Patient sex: M
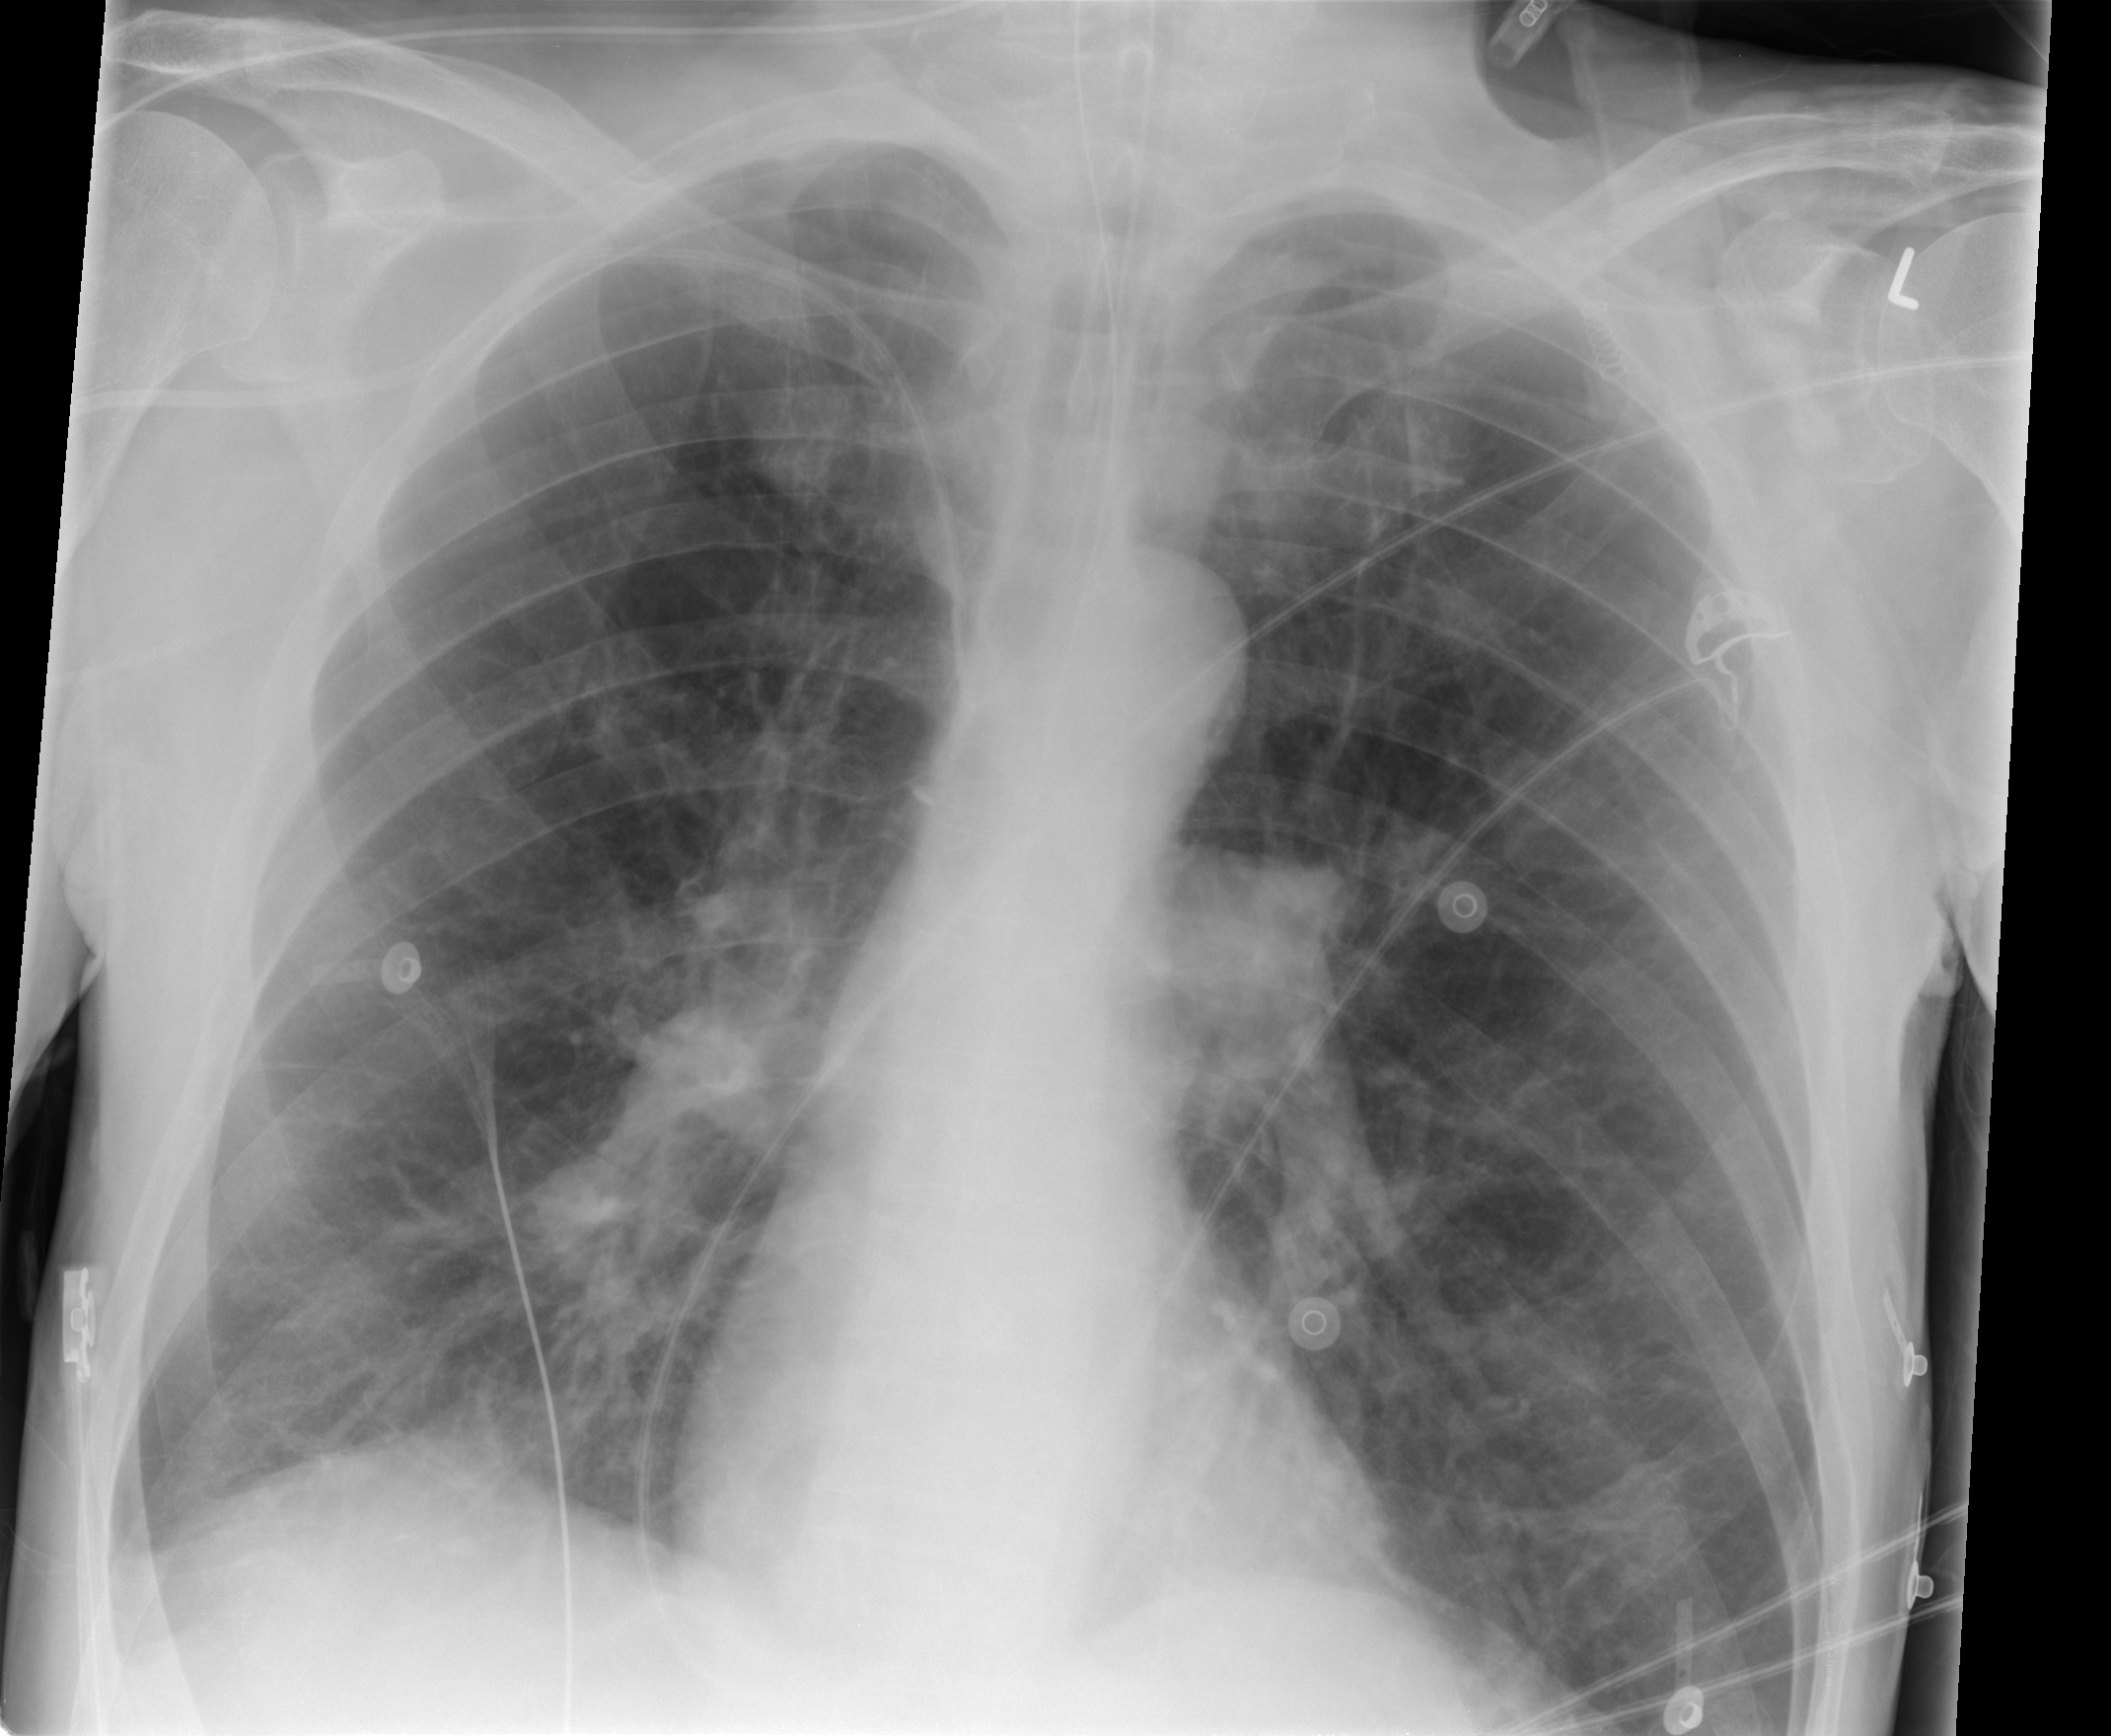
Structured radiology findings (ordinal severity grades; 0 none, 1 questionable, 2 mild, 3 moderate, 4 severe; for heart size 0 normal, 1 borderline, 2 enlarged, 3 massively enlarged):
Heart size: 0
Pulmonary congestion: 2
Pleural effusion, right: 0
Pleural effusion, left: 0
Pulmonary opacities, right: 0
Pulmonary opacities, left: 0
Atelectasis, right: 0
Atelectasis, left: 0